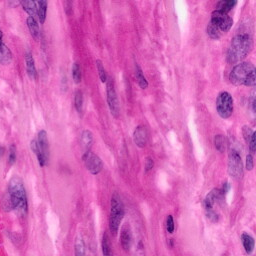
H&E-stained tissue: Pancreatic